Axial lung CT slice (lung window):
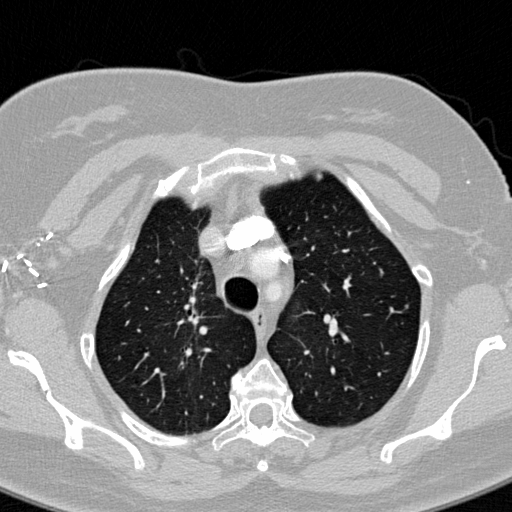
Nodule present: no